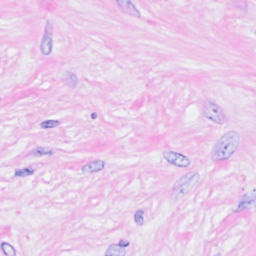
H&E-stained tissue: Breast